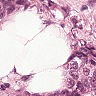
Metastatic tissue present: yes